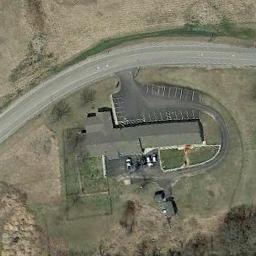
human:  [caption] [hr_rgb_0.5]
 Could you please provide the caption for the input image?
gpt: The sparse residential is on the bare land next to a road .

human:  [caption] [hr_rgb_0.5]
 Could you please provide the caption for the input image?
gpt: The parking lot is next to the sparse residential .

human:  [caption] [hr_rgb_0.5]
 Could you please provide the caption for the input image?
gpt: There are blocks of residential areas between the jungles .

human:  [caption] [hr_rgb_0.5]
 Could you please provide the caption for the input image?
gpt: There are several houses of different sizes in the sparse residential area, Surrounded by open space and a road .

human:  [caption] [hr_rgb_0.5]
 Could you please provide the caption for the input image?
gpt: A sparse residential area with a black building beside a road .